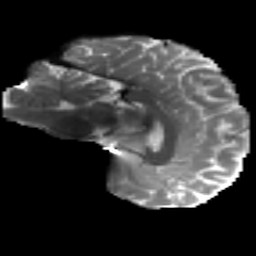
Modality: T2w
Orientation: sagittal
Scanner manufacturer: siemens
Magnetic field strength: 3 T
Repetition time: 4.16 s
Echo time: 0.0806 s